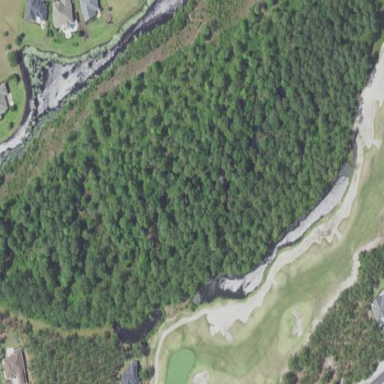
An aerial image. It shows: Sand bunker on golf course.